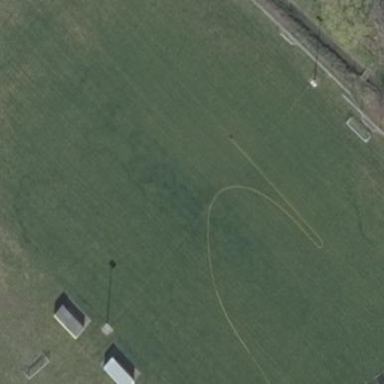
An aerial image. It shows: Soccer pitch for leisure land activities.